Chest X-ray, AP view. Patient: 40 years old, sex M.
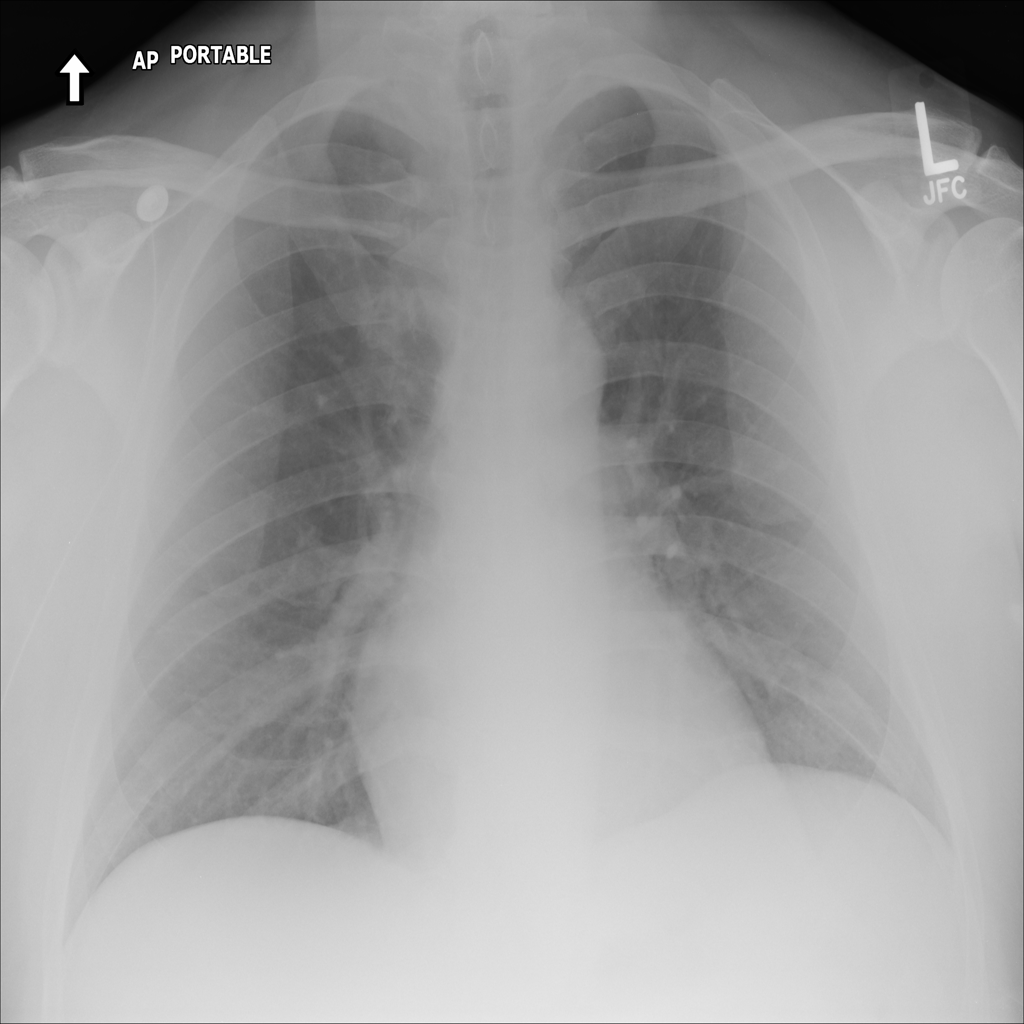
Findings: No Finding